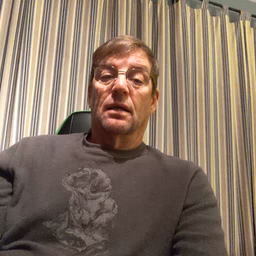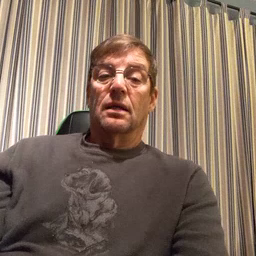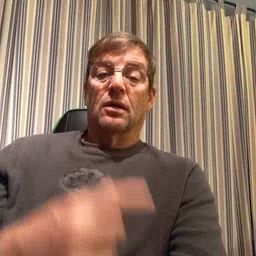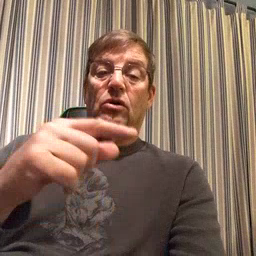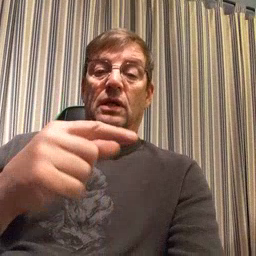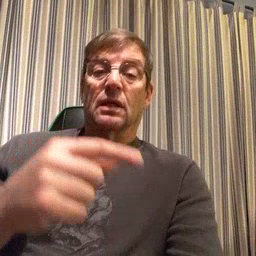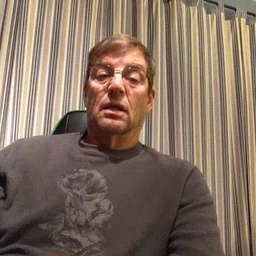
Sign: green